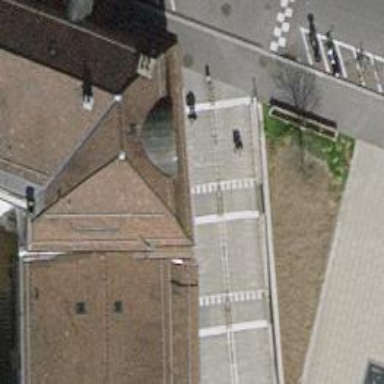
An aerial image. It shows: Set of steps with sett surface. There is also ramp available.